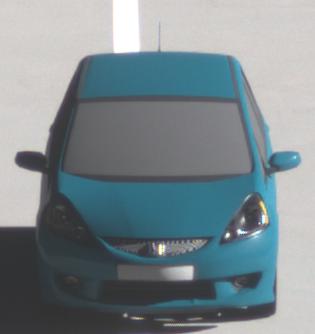
Make: Honda
Model: Jazz 1.2
Detailed model: Jazz (III) (11/08 - 04/11)
Model produced from: 2008/11
Model produced until: 2010/10
Doors: 5
Color: blue
Road condition: dry road
Daytime: morning or afternoon
Contrast: high contrast